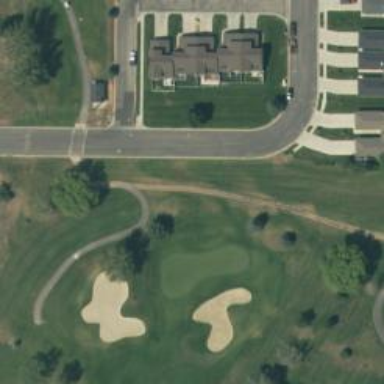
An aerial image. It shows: Path for golf carts.